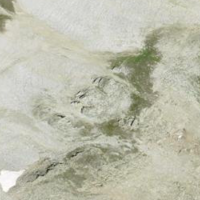
EUNIS habitat code: 48
Species observed at this site:
Ranunculus glacialis